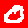
Digit: 0